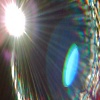
Label: sunburn